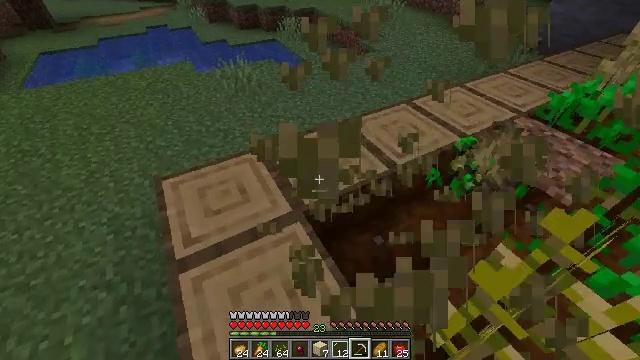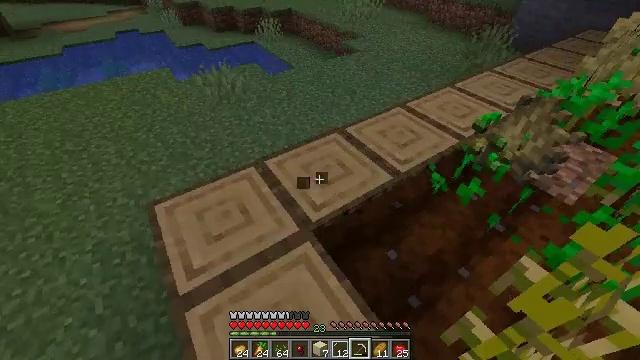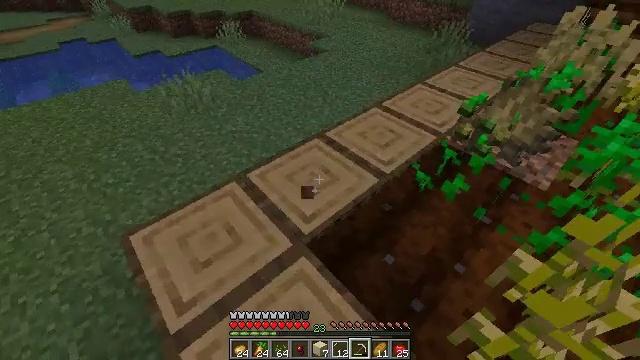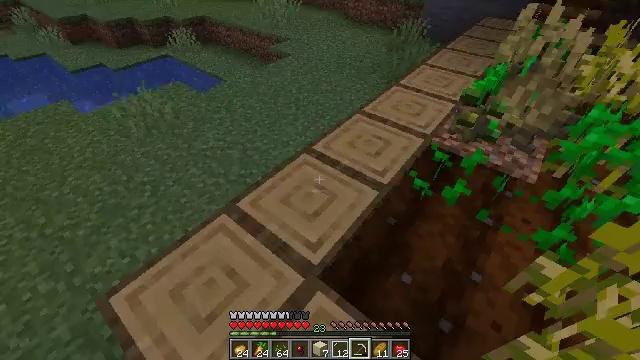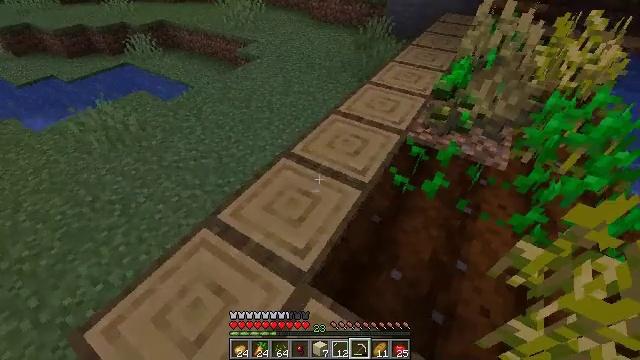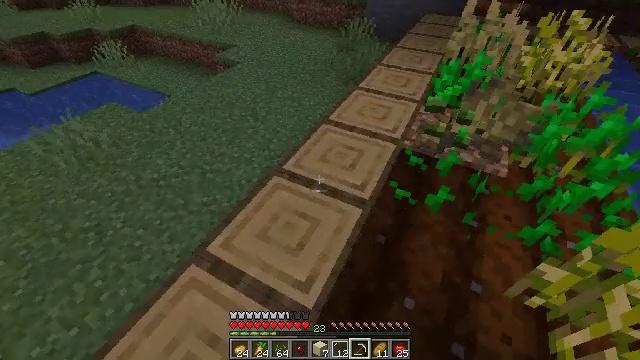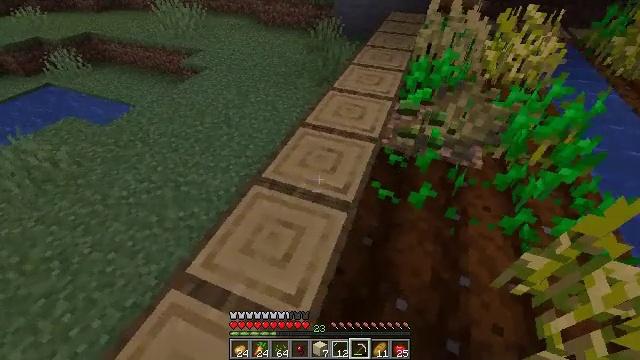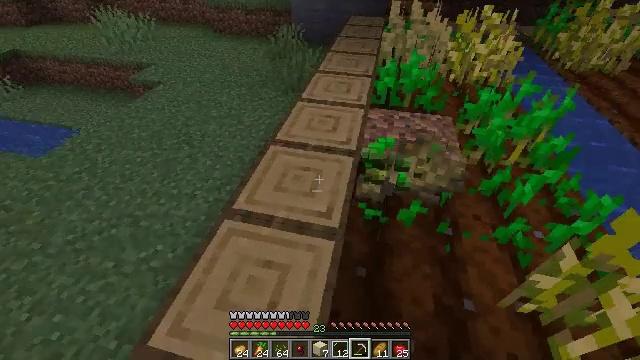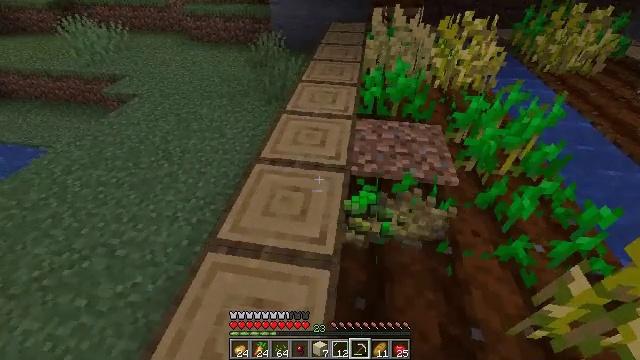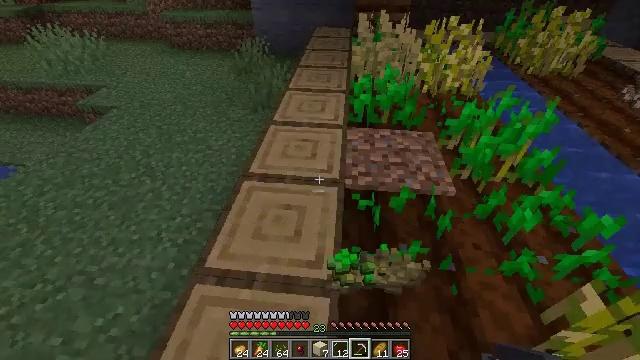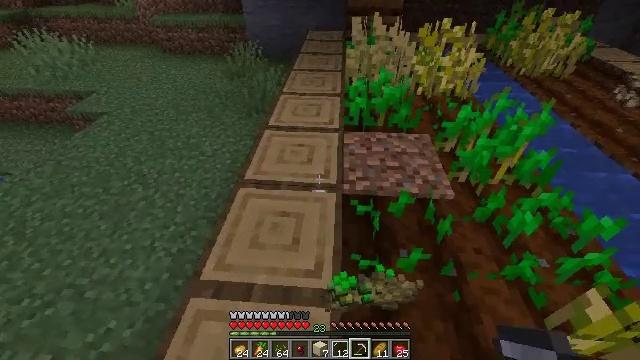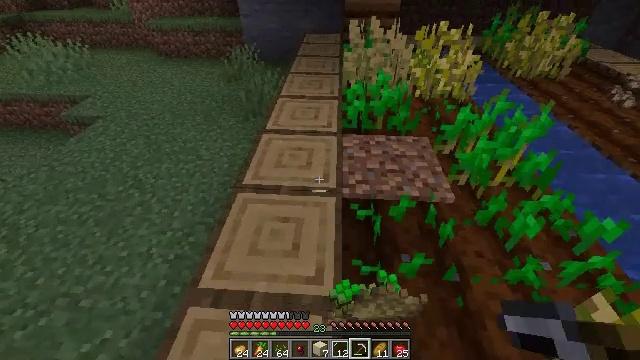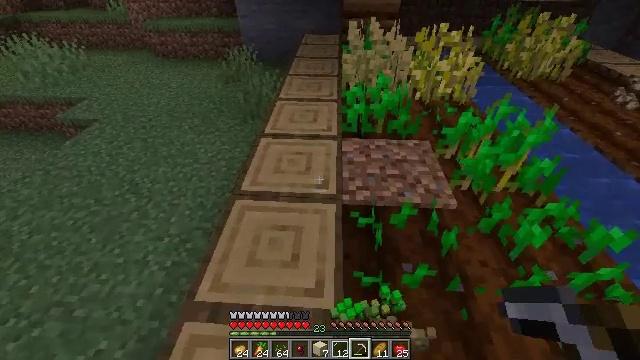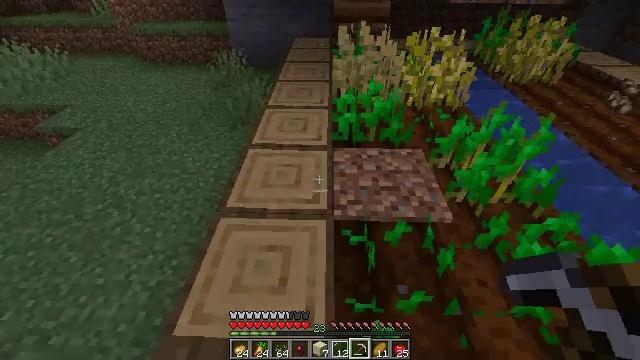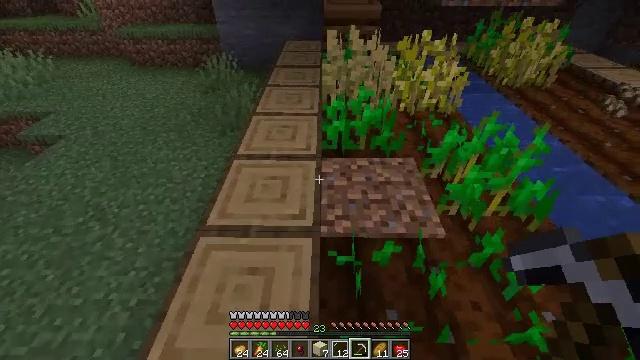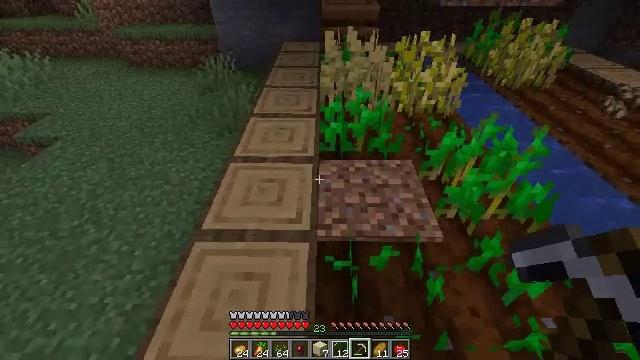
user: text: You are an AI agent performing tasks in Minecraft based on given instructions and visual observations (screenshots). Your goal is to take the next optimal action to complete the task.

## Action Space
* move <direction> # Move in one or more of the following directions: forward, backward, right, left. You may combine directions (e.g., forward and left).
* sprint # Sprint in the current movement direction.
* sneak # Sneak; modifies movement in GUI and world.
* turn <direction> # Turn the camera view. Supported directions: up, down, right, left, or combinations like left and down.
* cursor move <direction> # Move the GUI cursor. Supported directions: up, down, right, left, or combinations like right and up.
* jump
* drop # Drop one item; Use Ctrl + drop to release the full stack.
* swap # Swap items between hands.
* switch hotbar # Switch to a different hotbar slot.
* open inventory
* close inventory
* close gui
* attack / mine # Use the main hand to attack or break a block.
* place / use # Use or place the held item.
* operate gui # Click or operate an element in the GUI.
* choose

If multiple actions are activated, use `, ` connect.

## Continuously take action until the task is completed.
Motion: motion action
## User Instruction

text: Drop a poisonous potato.
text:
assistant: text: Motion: move forward and move left, turn right
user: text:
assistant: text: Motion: move forward and move left, turn right
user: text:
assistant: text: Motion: move forward and move left, turn right
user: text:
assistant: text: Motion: move forward, turn right
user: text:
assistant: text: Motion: move forward, turn right
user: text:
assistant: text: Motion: move forward, turn right
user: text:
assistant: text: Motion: move forward, turn right
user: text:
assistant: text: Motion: move forward, turn right
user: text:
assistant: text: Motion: turn right
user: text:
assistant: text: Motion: turn right
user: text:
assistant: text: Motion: no_op
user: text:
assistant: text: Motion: move forward
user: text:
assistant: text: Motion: move forward and move right, turn right
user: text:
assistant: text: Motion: move forward and move right
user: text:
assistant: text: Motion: move forward and move right
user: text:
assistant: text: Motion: move forward, turn right
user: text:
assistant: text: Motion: move forward, turn right
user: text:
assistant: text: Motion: move forward, turn right
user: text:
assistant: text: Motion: move forward
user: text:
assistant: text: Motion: turn right and down
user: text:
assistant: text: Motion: turn down
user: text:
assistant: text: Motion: turn right and down
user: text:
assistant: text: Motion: turn down
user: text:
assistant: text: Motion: turn down
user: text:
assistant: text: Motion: turn down
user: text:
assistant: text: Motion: turn down
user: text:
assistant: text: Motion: turn down
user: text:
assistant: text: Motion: no_op
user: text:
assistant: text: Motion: no_op
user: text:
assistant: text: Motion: no_op